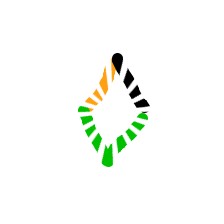
Shape: rhombus